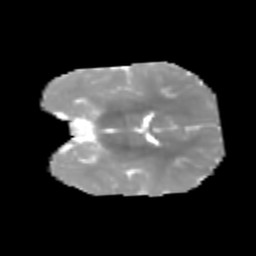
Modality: MD
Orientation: coronal
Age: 6
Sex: male
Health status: healthy